Question: OK, got a bit of a conundrum here.
I've got an SQL query that i wan't to display on a webpage.
The problem I have is getting it to display the results in the format that is required.
It's essentially to be a weekly schedule of jobs, split into days, and grouped by each installation team. The number of jobs per day per team can vary from none to 3 or 4.
The SQL query pull of the job data from the base in a big list (as i would expect) - no problems there.
The conundrum is getting it to display on the webpage in the specific format - which is this

The webserver is a IIS windows server, but has PHP installed, so can use ASP/VB or PHP.
This is the query:
'''
SELECT Pers_Name
, PER_Data7
, Call_Ref
, dbo.dateonly(Scheduled_Date_Time) AS sched_date
, Link_to_Contract_Header
, Add1
, Add2
, Post_Code
, Call_Type_Description
, LUCFC_Description
, Call_Status_Description
FROM Calls WITH (NOLOCK)
INNER JOIN Clients WITH (NOLOCK) ON Link_to_Client = Client_Ref
LEFT JOIN Personnel WITH (NOLOCK) ON Last_Allocated_To = Pers_Ref
LEFT JOIN LU_Call_Types WITH (NOLOCK) ON Call_Type = Call_Type_Code
LEFT JOIN Personnel_More WITH (NOLOCK) ON Last_Allocated_To = PER_Link_to_Pers_Ref
LEFT JOIN LU_Call_Fault_codes WITH (NOLOCK) ON call_fault_code_1 = LUCFC_Code
LEFT JOIN LU_Call_Status WITH (NOLOCK) ON Last_Event_Status = Call_Status_Code
WHERE dbo.dateonly(Scheduled_Date_Time) BETWEEN '5 August 2013' AND '11 August 2013'
AND Call_Type IN ('BC', 'IN')
AND PER_Data7 IS NOT NULL
ORDER BY sched_date, PER_Data7
'''
'PER_Data7' is the field that holds the team name (ie Team 1, Team 2 etc).
'sched_date' is the date of the job.
How to tackle this?
I have a working version that displays just a 1 day schedule, but the structure for that is completely different and very basic, and will be junked.
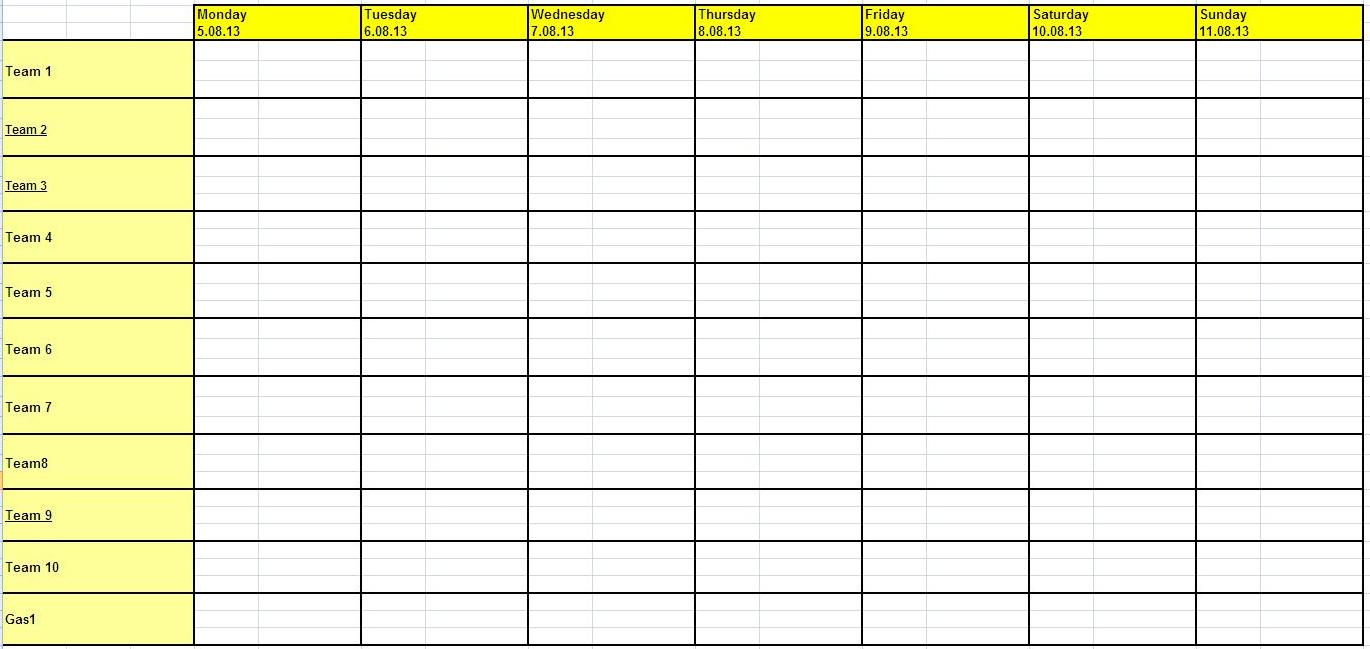
Answer: I haven't studied your query and compared it to the table to verify that records are coming out in the order you want to display them, but I'll assume they are and I'll assume if they're not, that you know how to make those changes.
The basic idea, then, is to iterate over your results and output each field into an HTML table. I use ASP, so it would look something like this:
'''
' Make the connection etc, then...
cmd.CommandText = "SELECT field1, field2 FROM table1 etc...."
Set recordSet = Server.CreateObject("ADODB.Recordset")
recordSet.Open cmdTemp, , adOpenKeyset, adLockReadonly
' If there are results, emit the table
if not recordSet.EOF then
Response.Write "<table><tr><td><b>Heading1</b><td><b>Heading2</b></td>...</tr>"
' While there is another record to process, emit each row
do while not recordSet.EOF
Response.Write "<tr><td>" & recordSet("field1") & "</td><td>" & recordSet("field2") & "</td>...</tr>"
' Get the next record
recordSet.MoveNext
loop
' Finish the table
Response.Write "</table>"
end if
'''
If your question is more about how to structure your query, that might be too big of a question to post here. You may have to do multiple queries (one per row, one per column, or one per data cell in the table) depending on exactly how your table is structured and what you're trying to do.